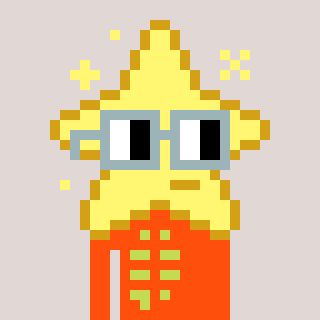
a pixel art character with square dark gray glasses, a star-shaped head and a orange-colored body on a warm background